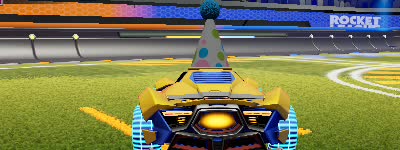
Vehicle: werewolf